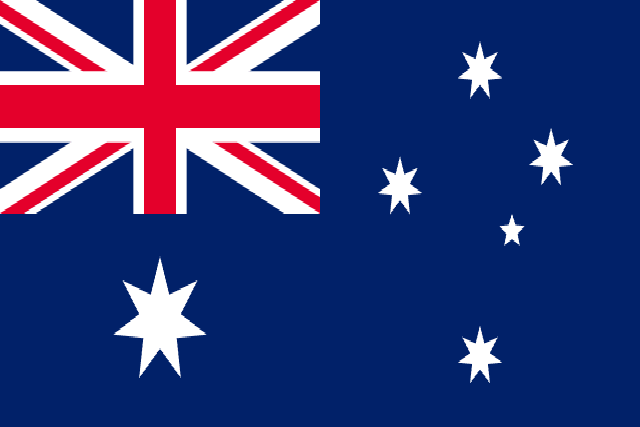
Country: Australia
Country code: au